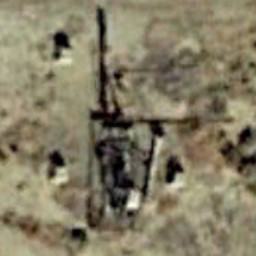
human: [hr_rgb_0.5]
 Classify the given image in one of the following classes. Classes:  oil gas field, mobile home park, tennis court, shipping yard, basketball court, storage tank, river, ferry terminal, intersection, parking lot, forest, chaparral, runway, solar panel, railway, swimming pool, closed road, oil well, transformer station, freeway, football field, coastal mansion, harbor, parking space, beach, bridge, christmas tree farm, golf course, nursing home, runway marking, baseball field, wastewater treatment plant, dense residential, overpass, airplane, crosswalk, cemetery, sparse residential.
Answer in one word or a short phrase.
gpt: oil well